Field crop: tomato
Growth stage: 1
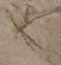
Species: cyperus